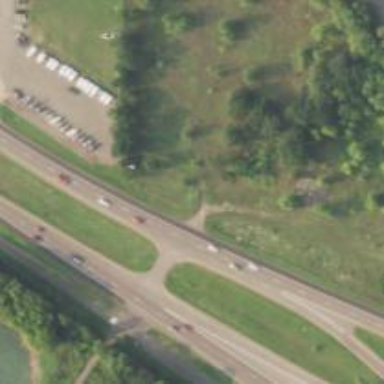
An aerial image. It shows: Trunk link highway.